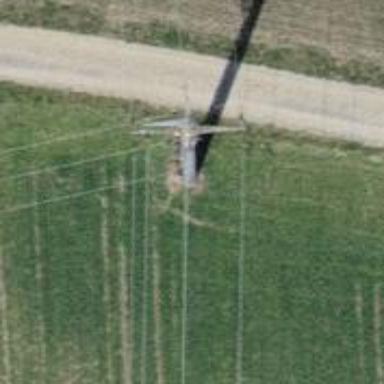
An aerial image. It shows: Power pole.